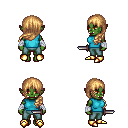
a pixel art fantasy rpg character, female body template, orc, green skin, teal sleeveless shirt, teal pants, light blonde left-swept hairstyle, white cloth bandages, gold boots, dagger, four views (front, back, left, right), 2x2 character sprite sheet, small pixel art, hard edges, no anti-aliasing